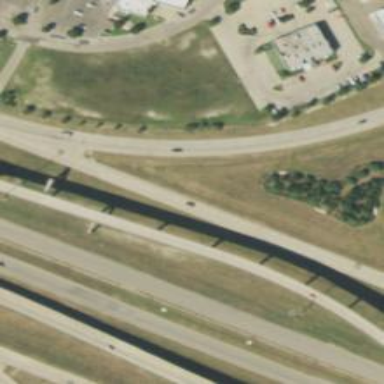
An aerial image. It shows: Secondary road with frontage road alongside.